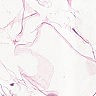
Metastatic tissue present: no